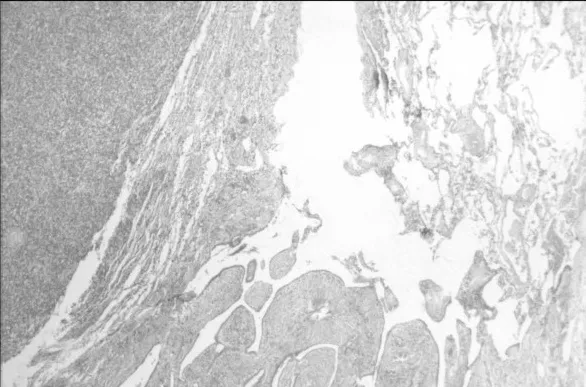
Section of the lung lesion (Hematoxylin and Eosin stain x 40): In this section, the morphology of a spindle cell neoplasm is apparent, with slit-like spaces and normal adjacent lung parenchyma.
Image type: pathology (h&e)